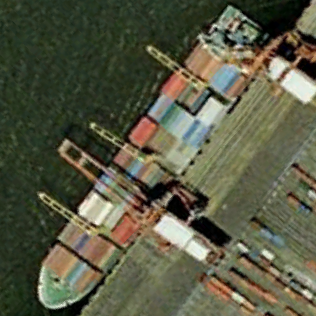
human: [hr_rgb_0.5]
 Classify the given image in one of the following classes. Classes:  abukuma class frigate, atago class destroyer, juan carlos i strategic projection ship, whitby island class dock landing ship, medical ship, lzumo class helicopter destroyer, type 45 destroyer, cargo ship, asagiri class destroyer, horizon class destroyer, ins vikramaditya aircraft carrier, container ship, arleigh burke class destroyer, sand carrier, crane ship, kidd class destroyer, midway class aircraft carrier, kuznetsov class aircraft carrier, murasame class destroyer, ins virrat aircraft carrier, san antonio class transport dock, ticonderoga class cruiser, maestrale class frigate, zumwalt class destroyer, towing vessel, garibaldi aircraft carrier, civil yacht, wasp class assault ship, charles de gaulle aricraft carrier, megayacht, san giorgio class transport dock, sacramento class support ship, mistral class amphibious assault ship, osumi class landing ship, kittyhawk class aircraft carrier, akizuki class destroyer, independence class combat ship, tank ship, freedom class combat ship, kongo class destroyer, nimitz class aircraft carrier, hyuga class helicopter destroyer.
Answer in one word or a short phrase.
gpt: Container ship